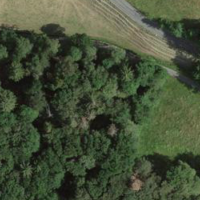
EUNIS habitat code: 41
Species observed at this site:
Fagus sylvatica